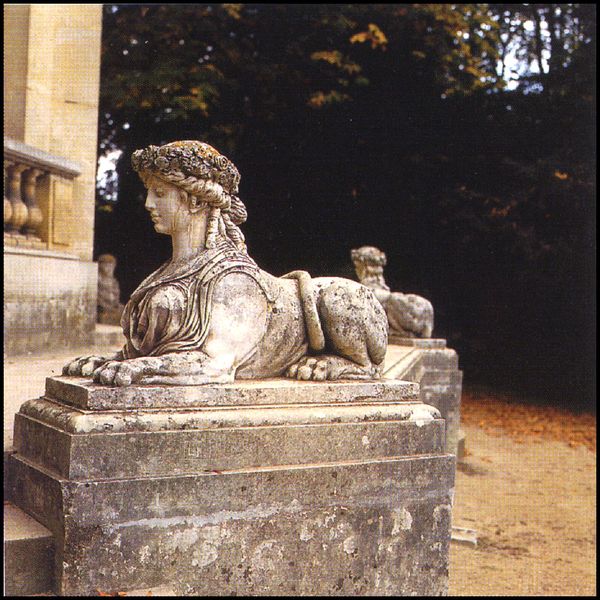
Titel: Versailles, Belvédère
Standort: Versailles (EU - F)
Schlagwörter: baum, bäume, mädchen, blumen, frau, hintergrund, gebäude, hund, park, tier, architektur, sockel, stein, natur, brüstung, boden, figur, haare, locken, wald, garten, ranken, skulptur, statue, füsse, geländer, foto, fotografie, kranz, kunst, blumenkranz, löwe, bau, sphinx, sphynx, bildhauer, patina, mensch und tier, kopfkranz, löwenfrau, tier und mensch, shwinx